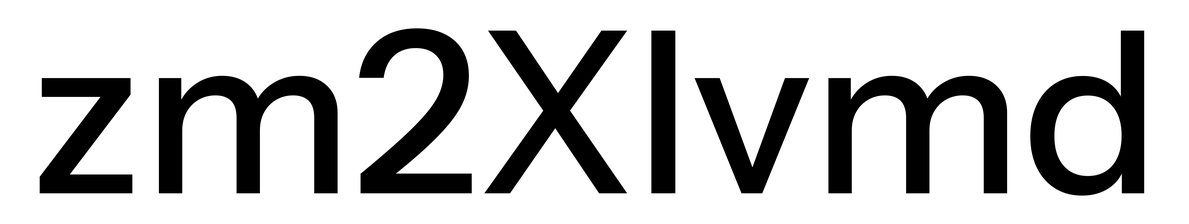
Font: InstrumentSans_Medium